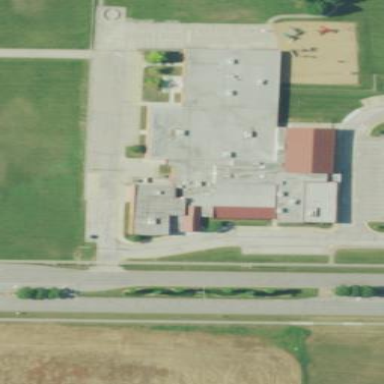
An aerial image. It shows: School.